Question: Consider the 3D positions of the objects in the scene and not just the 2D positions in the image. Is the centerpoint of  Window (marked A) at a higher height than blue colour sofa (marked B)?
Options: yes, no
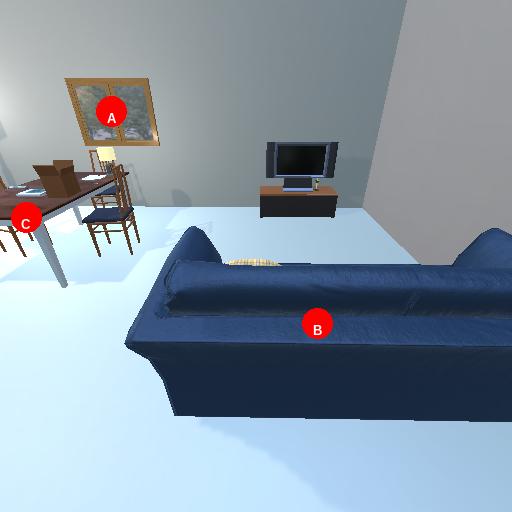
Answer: yes